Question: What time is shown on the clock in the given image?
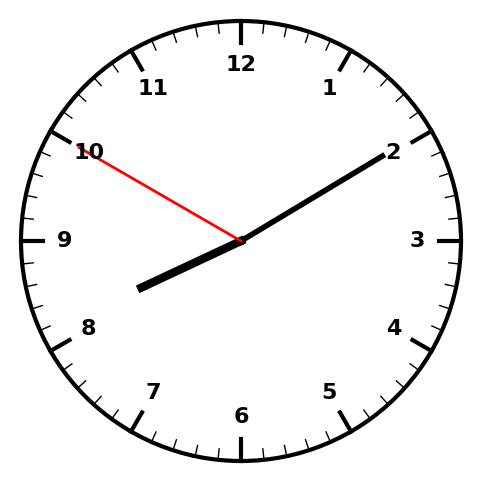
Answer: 08:09:50